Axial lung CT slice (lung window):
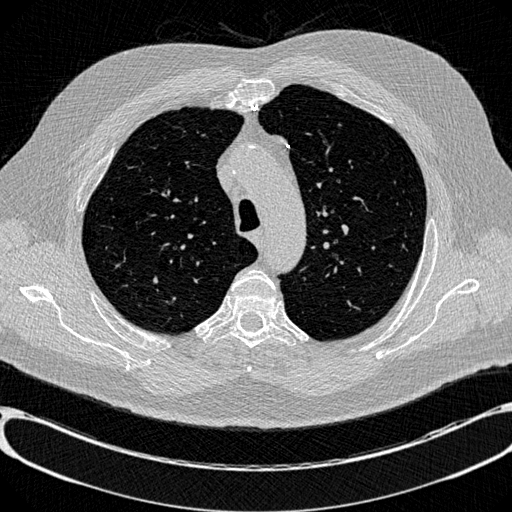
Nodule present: no